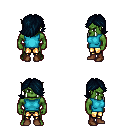
a pixel art fantasy rpg character, male body template, orc, green skin, teal sleeveless shirt, gold greaves, raven swoop hairstyle, brown shoes, four views (front, back, left, right), 2x2 character sprite sheet, small pixel art, hard edges, no anti-aliasing